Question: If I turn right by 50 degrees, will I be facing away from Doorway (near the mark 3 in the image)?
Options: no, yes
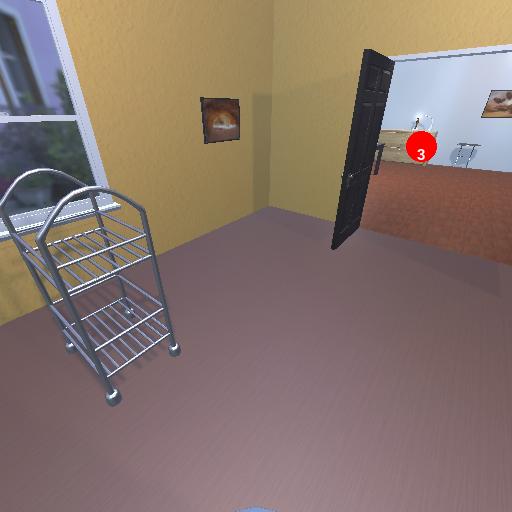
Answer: no